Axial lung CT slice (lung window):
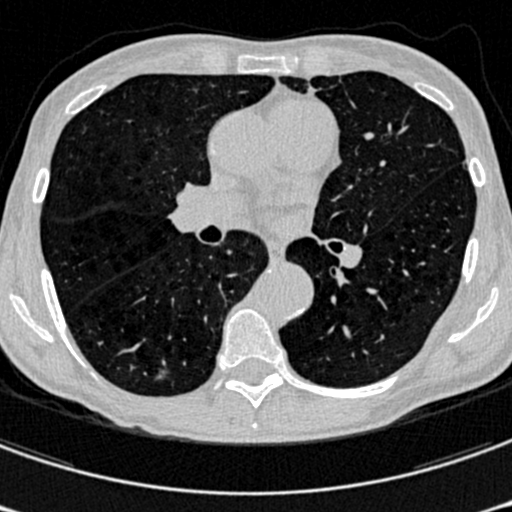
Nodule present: no